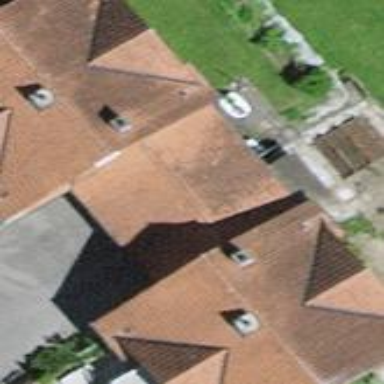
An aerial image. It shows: Group of garages.